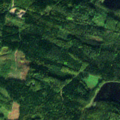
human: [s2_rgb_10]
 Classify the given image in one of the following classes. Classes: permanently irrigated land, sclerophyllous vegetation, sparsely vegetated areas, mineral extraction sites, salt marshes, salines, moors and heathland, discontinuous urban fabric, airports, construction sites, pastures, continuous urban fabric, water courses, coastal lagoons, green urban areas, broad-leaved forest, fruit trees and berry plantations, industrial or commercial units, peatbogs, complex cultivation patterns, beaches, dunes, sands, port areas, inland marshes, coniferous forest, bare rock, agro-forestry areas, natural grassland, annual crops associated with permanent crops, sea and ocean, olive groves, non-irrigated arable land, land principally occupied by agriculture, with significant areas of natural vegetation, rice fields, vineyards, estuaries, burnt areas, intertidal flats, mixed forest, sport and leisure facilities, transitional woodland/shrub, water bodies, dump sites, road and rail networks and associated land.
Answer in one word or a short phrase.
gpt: land principally occupied by agriculture, with significant areas of natural vegetation, mixed forest